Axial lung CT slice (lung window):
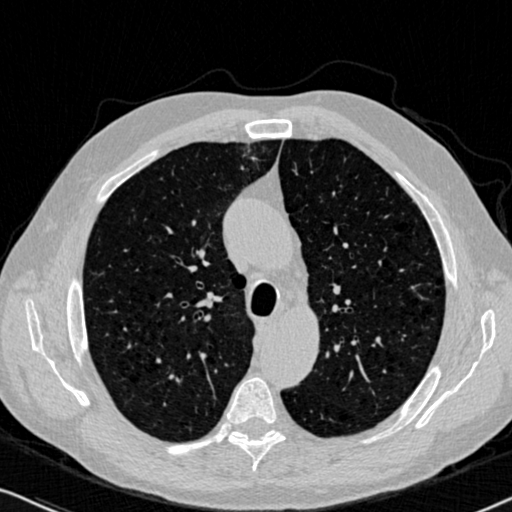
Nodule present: no